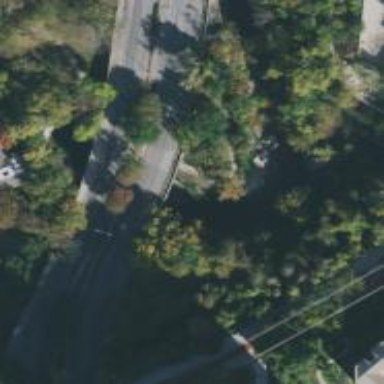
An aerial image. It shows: Secondary road with bridge and separate sidewalks.